Aerial crown-view tile of a tropical tree (Barro Colorado Island, Panama), acquired 20250818:
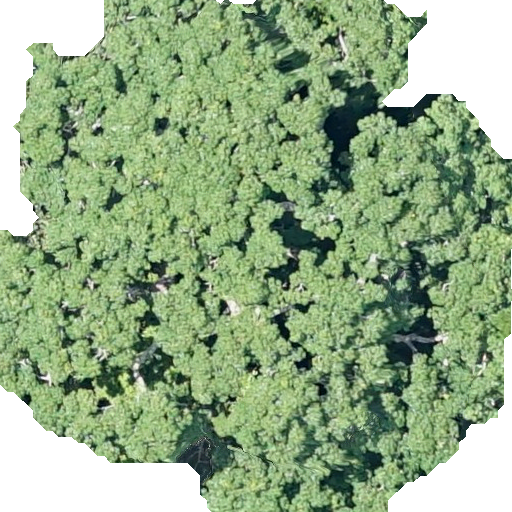
Species: Ceiba pentandra
GBIF accepted scientific name: Ceiba pentandra
Crown area: 335.701 m²